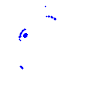
Particle: electron